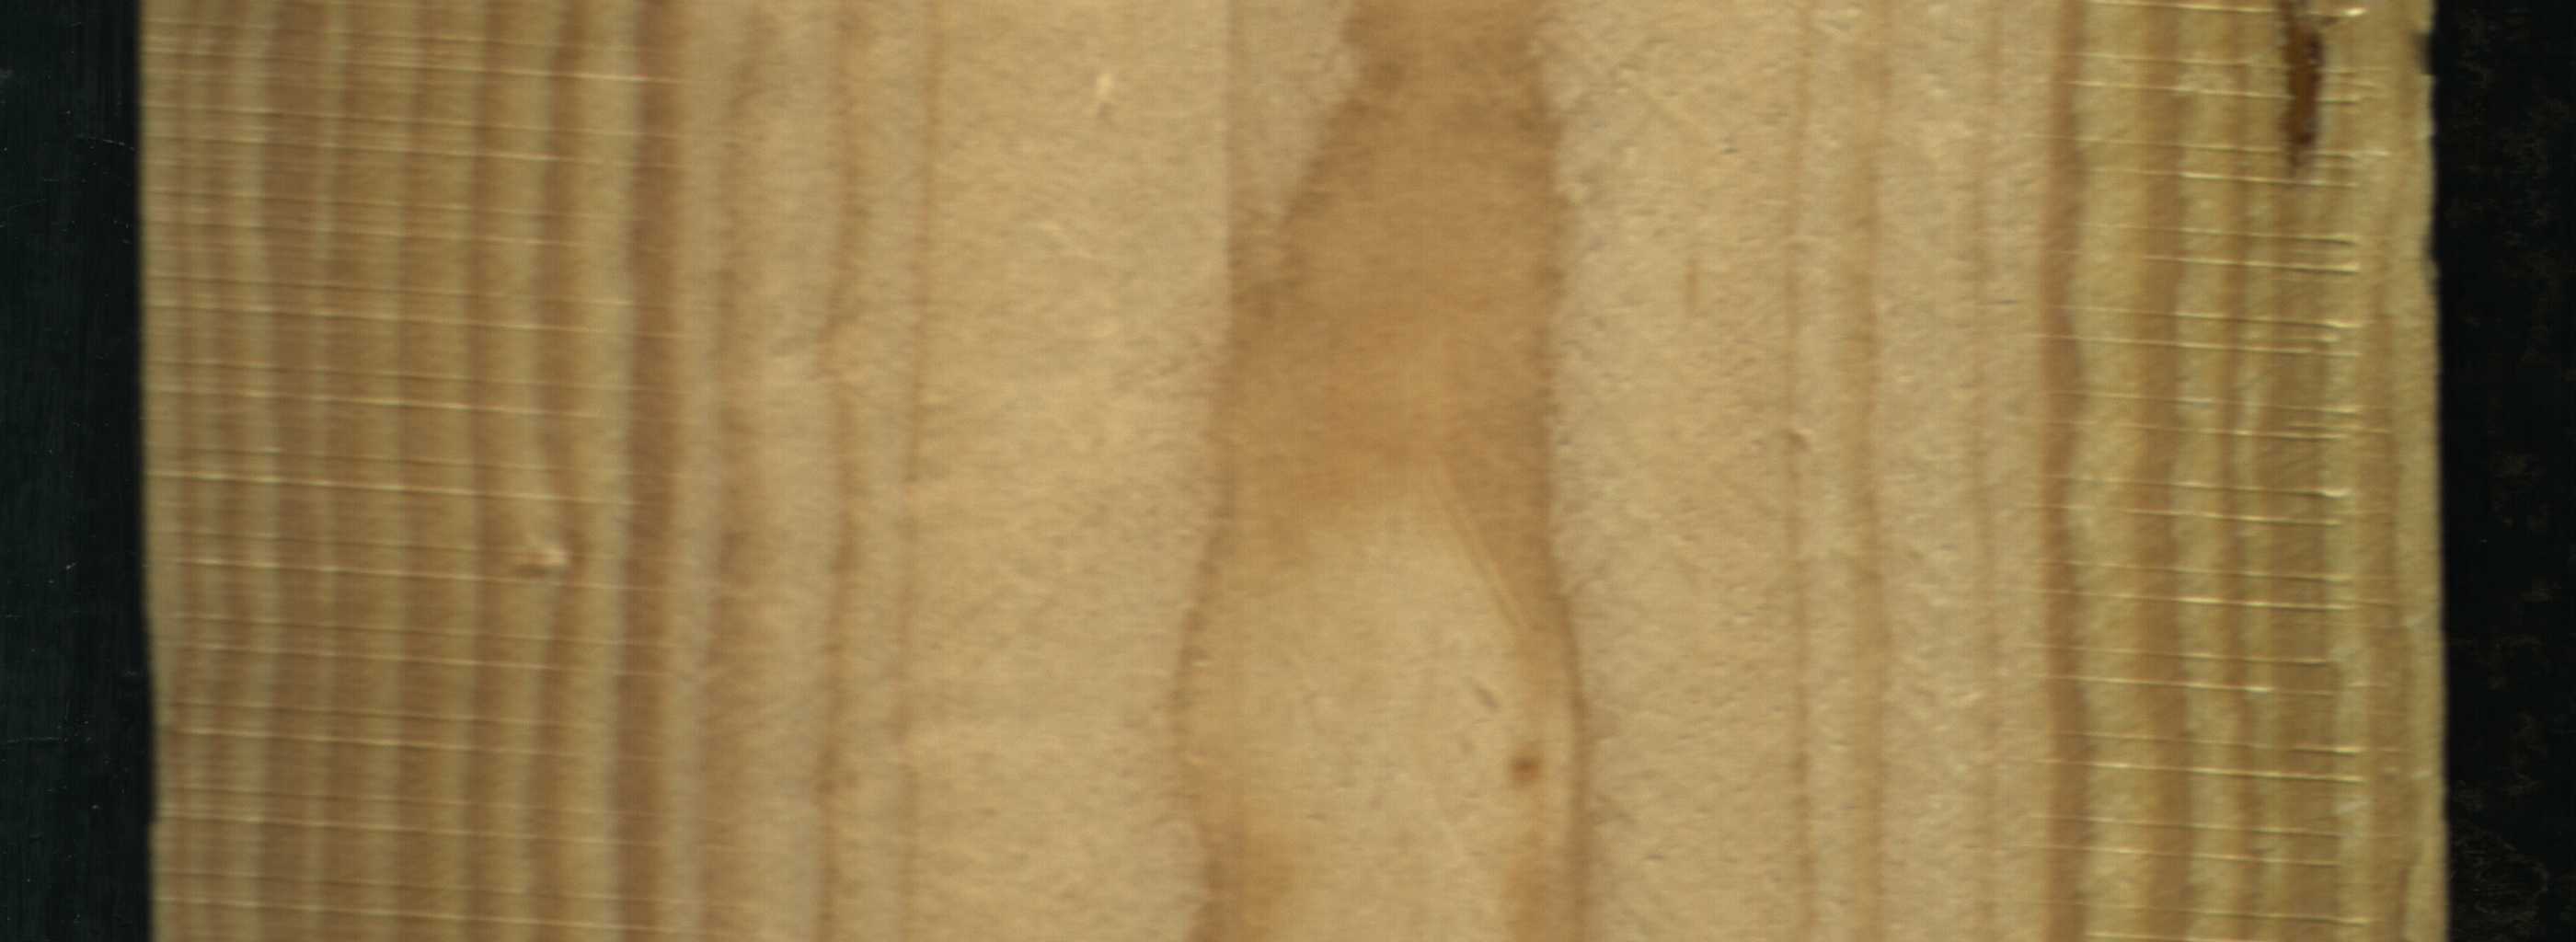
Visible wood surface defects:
resin